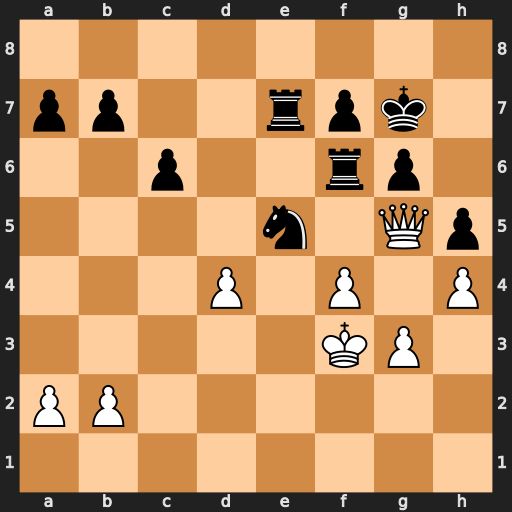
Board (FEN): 8/pp2rpk1/2p2rp1/4n1Qp/3P1P1P/5KP1/PP6/8
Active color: w
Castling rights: -
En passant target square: -
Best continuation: dxe5 Rfe6 f5 Rxe5 f6+